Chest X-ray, PA view. Patient: 61 years old, sex F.
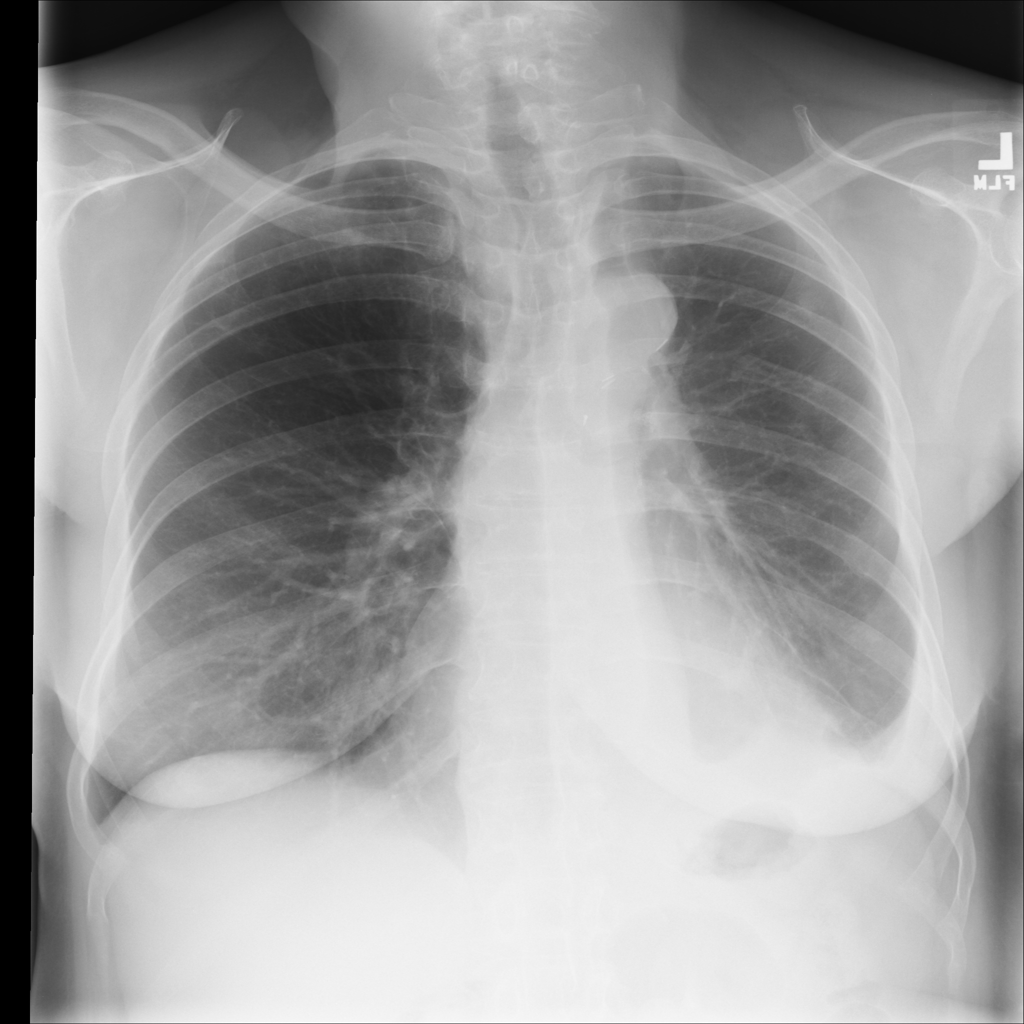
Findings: Pleural_Thickening